Question: I got gorups and cilds. I needed a dopdown where i can select both group and child but i can see if its a main group or not. I did something like this:

i was wondering if there is any better way to do this, or even if there is a JQ plugin? Any suggestions are wellcome.
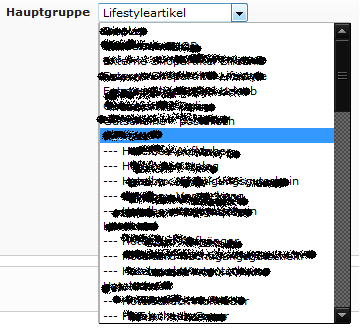
Answer: have a look to this to <URL> , easy to customize.